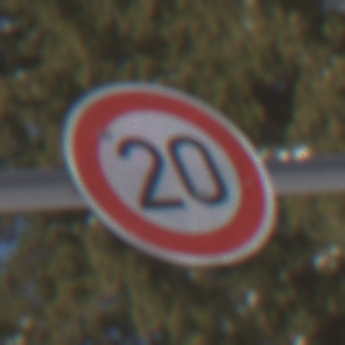
Verkehrszeichen: Geschwindigkeit20
Umgebung: Outdoor, Special
Tageszeit: MorningAfternoon
Wetter: Clear
Licht: Natural
Jahreszeit: Winter
Kontrast: HighContrast